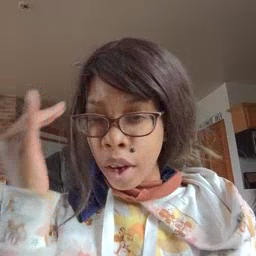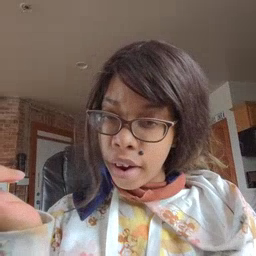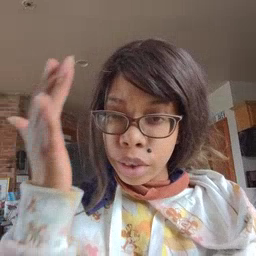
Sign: why